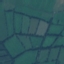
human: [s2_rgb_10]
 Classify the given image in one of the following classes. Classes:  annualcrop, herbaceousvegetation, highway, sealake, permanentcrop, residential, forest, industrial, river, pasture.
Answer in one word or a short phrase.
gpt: Pasture